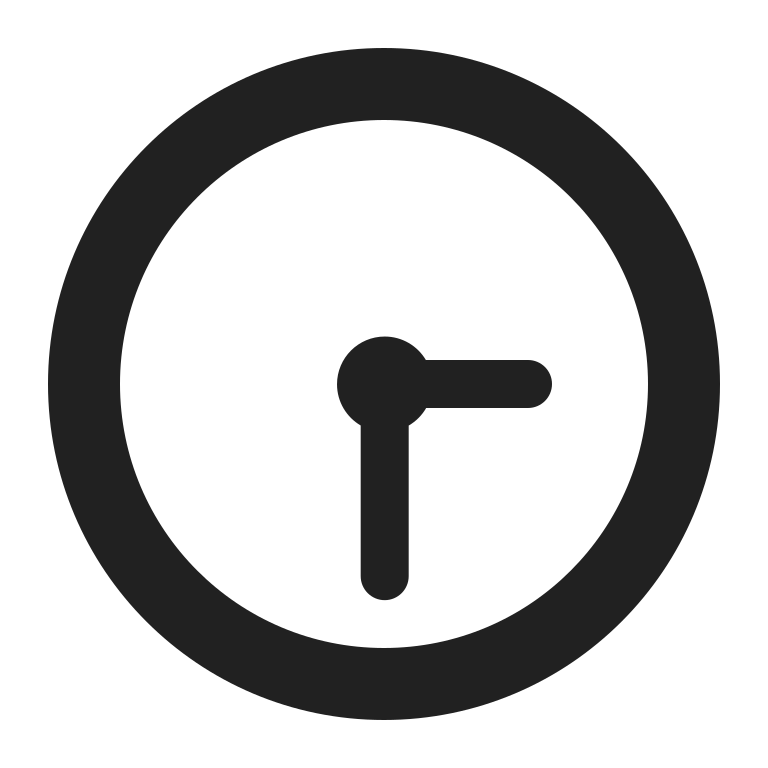
three thirty high contrast